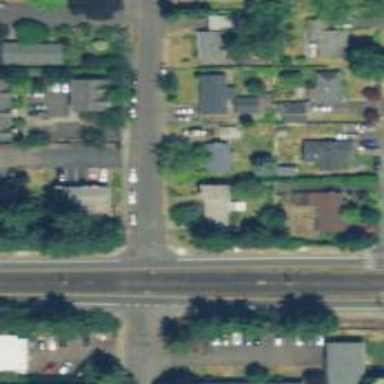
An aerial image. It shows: Residential road with sidewalk on the left.